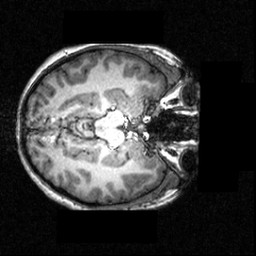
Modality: T1w
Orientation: axial
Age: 19
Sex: female
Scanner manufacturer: siemens
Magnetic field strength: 3.951 T
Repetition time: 1.5 s
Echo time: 0.00335 s